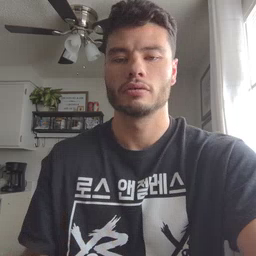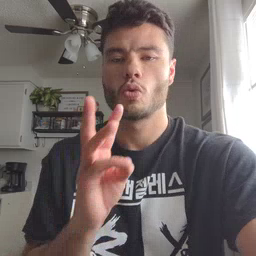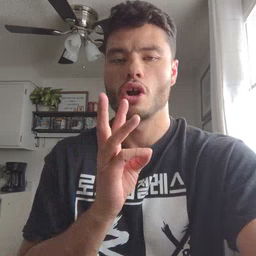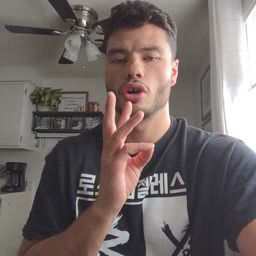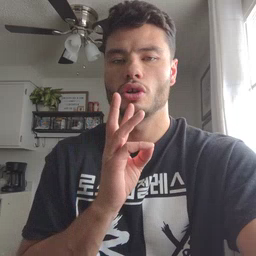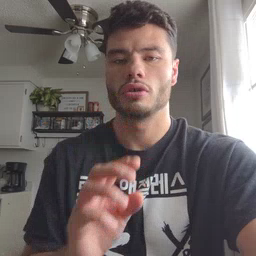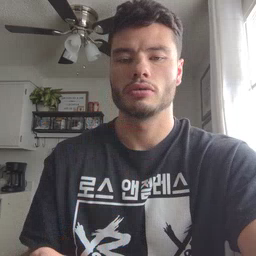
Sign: water